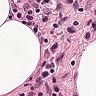
Metastatic tissue present: no